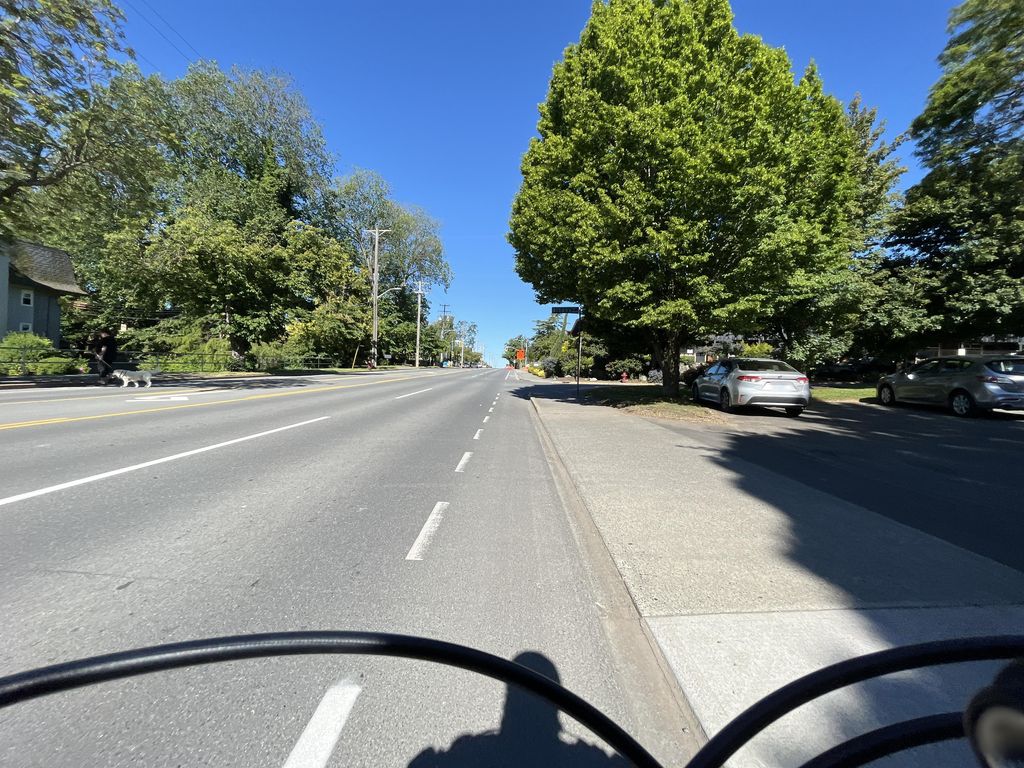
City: victoria